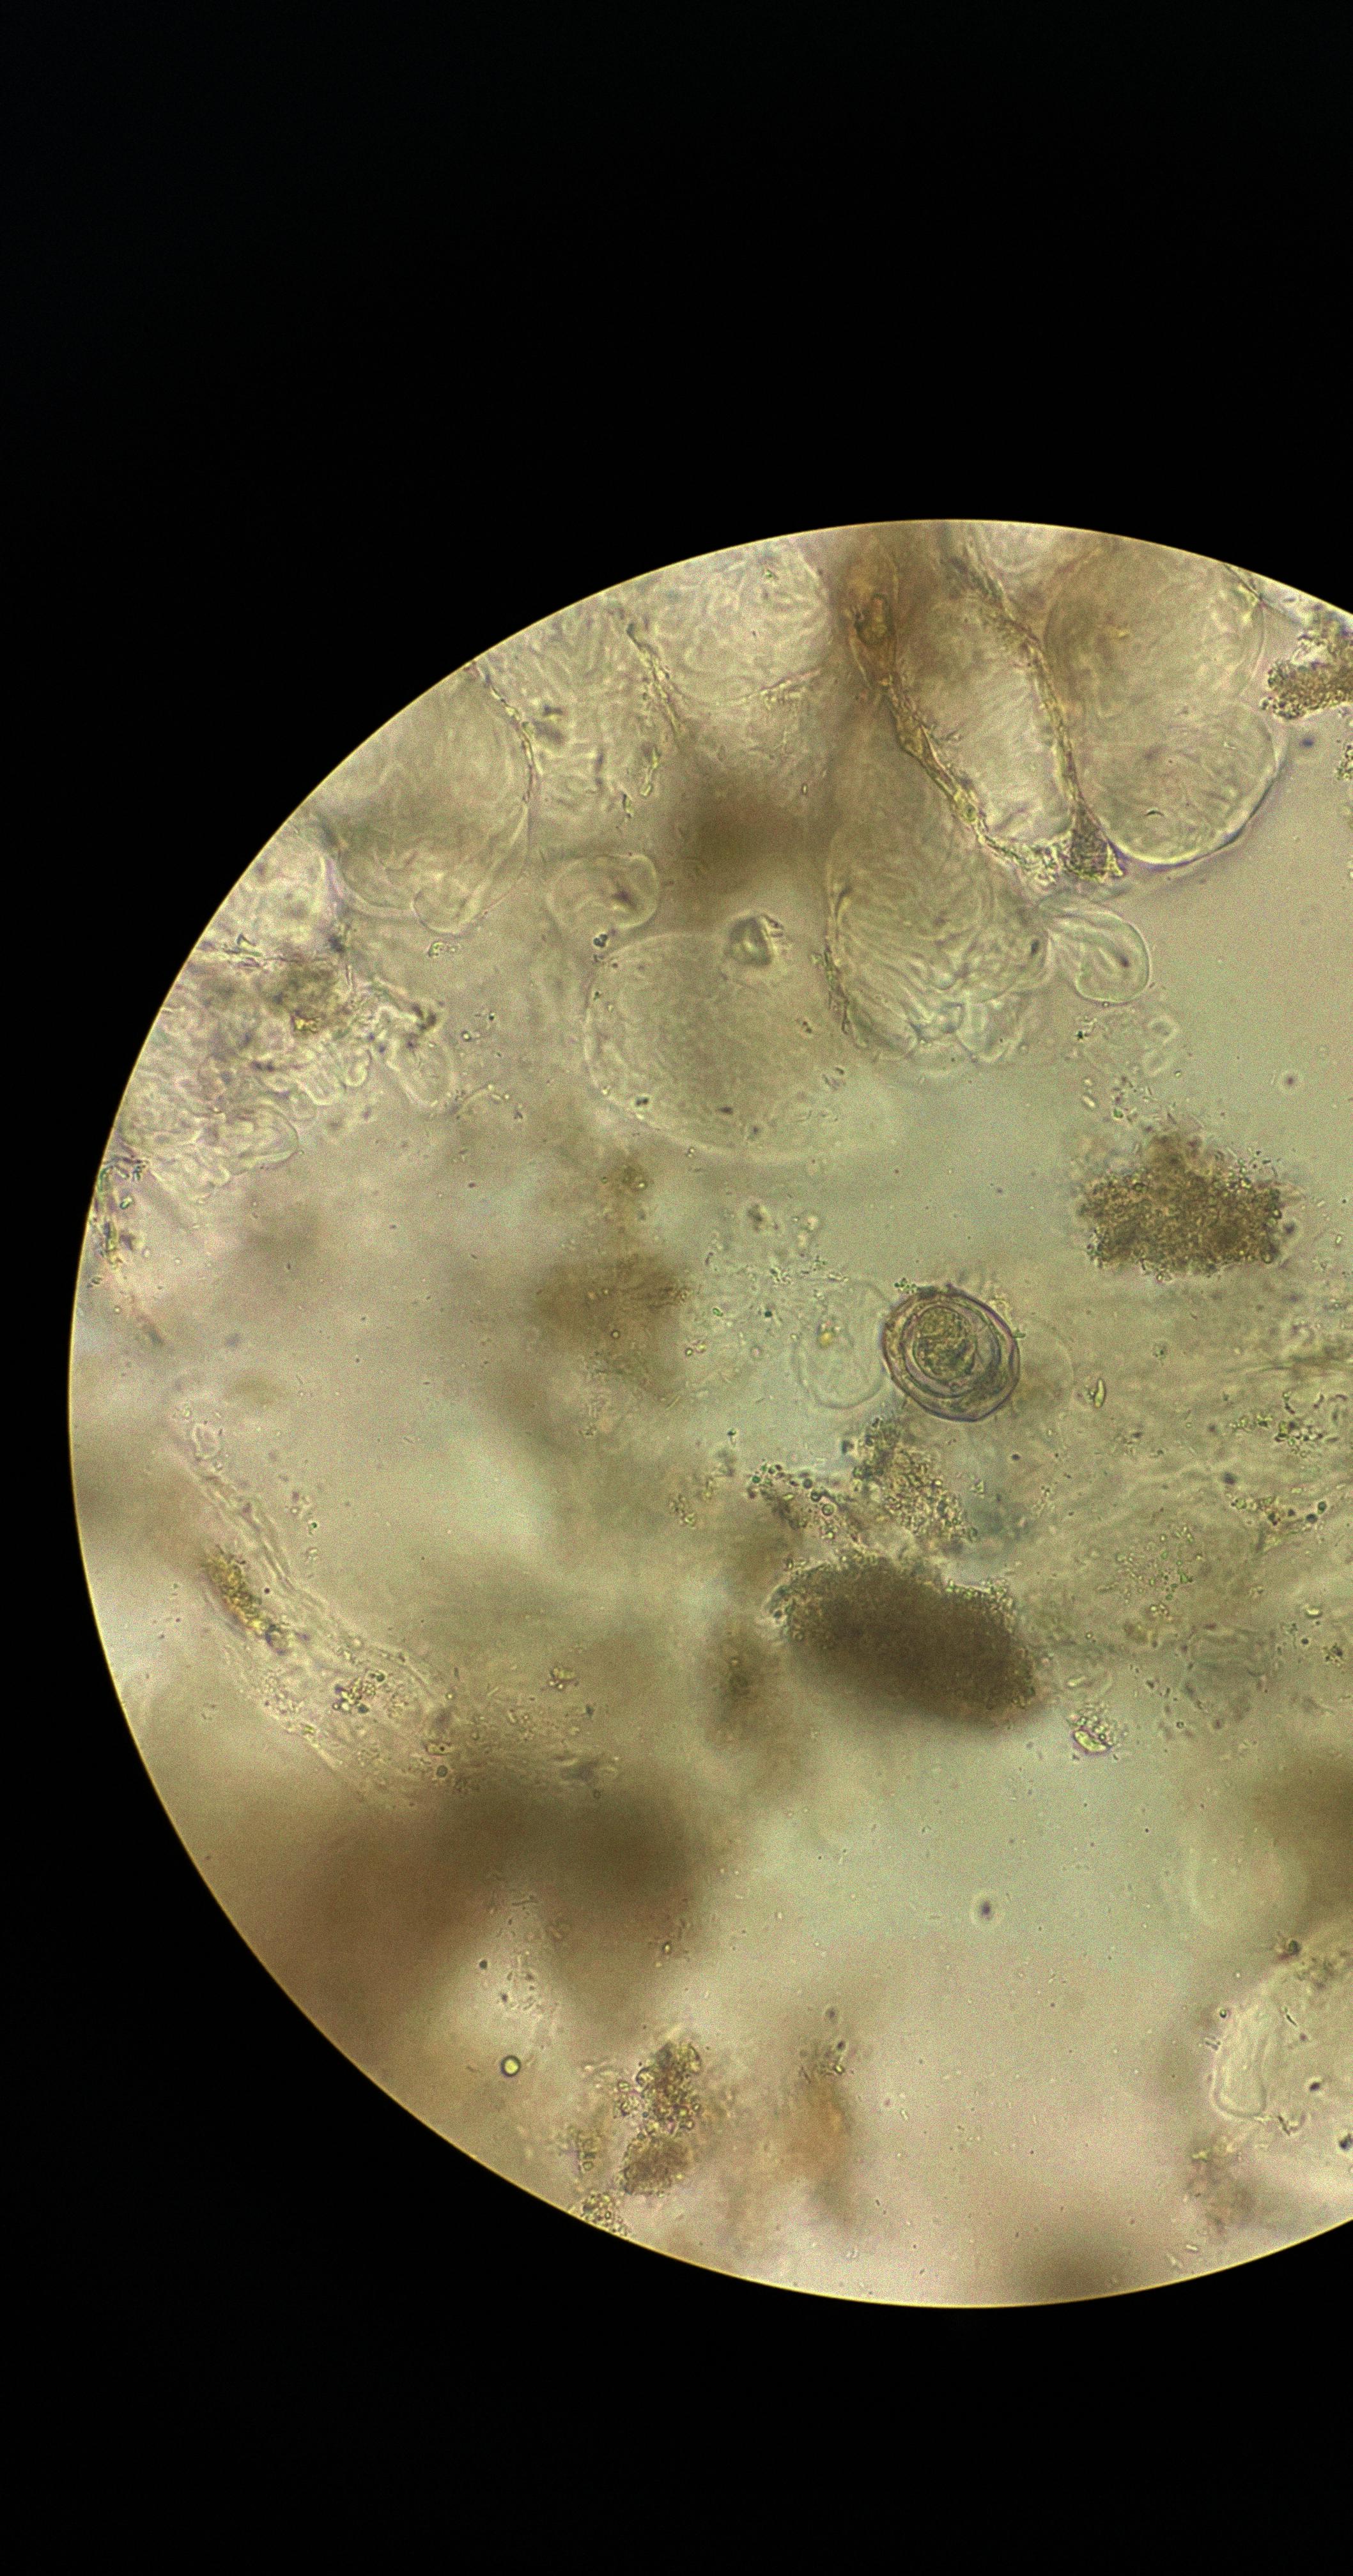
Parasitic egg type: Hymenolepis nana